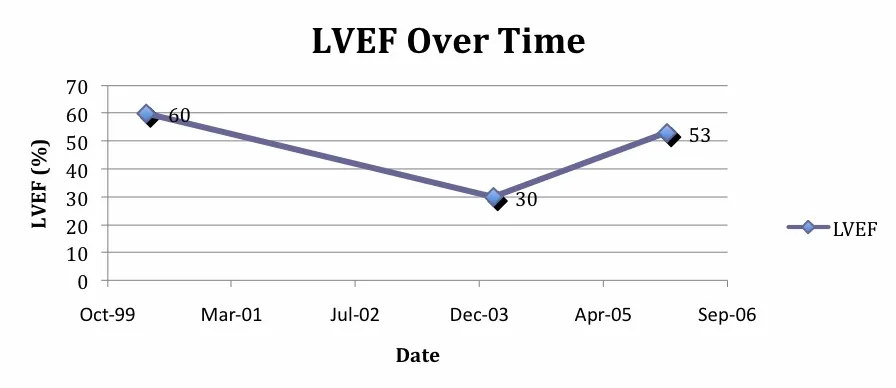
LVEF over time. A normal LVEF by echocardiography was documented in April 2000 after two cycles of free doxorubicin and at the onset of Doxil/Caelyx. The patient had no signs and symptoms of cardiac disease until bortezomib was added to Doxil/Caelyx (February 2004) and simultaneously with a marked drop in IgA. The Doxil/Caelyx was discontinued and after medical management of hypertension and heart failure, the LVEF rose towards baseline in January 2006.
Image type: chart (chart)